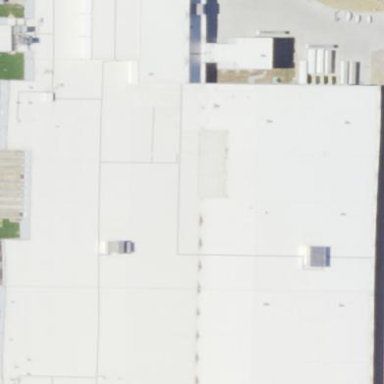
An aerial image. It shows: Industrial building.